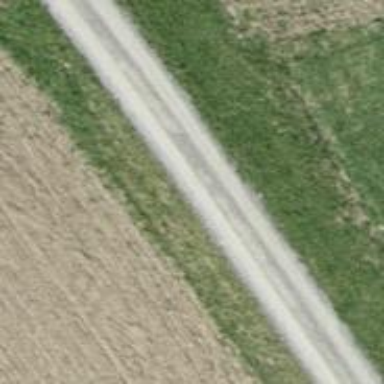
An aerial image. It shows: Track with pebblestone surface. The track type is grade2.